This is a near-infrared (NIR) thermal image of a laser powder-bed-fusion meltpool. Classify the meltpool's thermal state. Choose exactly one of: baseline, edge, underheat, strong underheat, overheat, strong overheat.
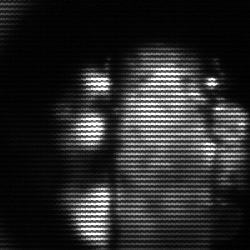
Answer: strong underheat